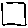
Label: square